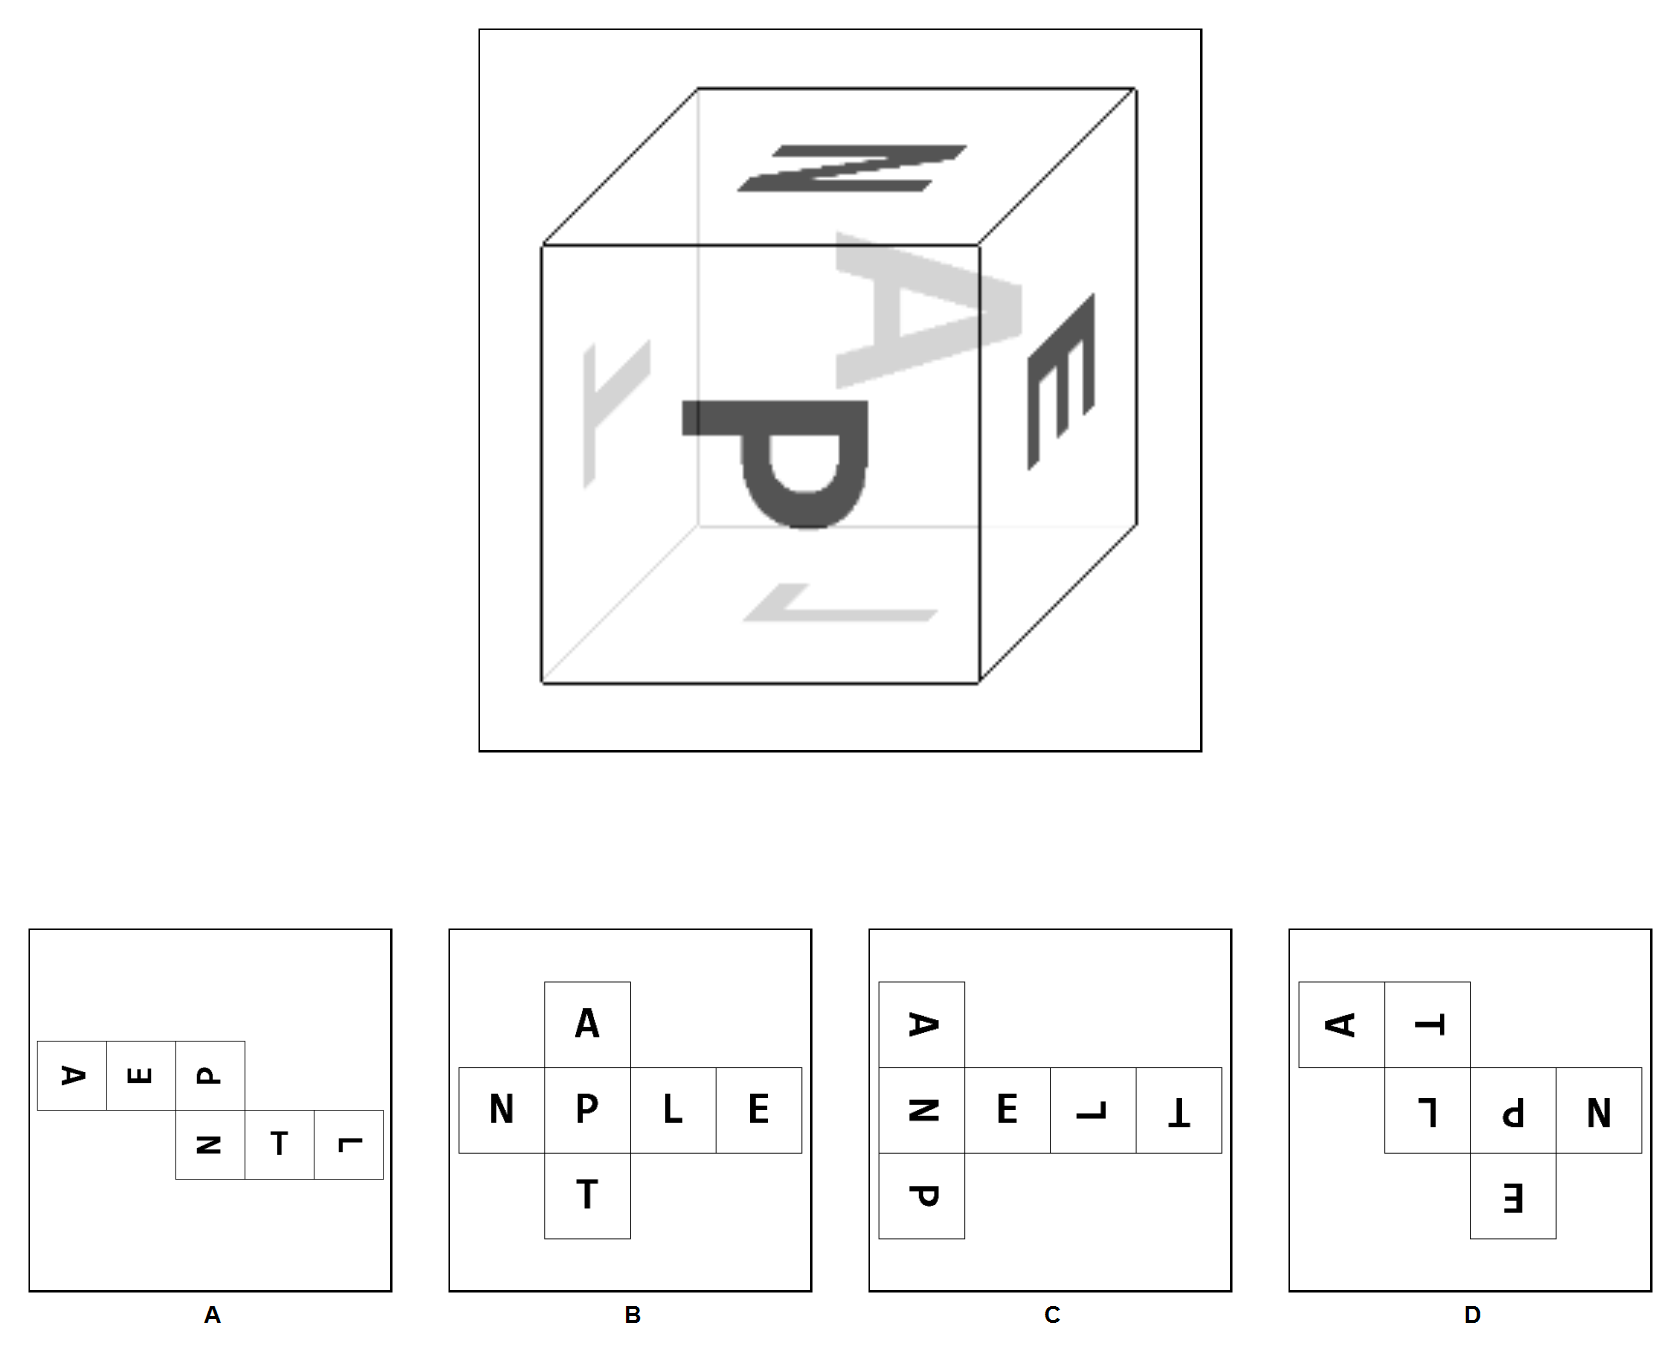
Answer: B